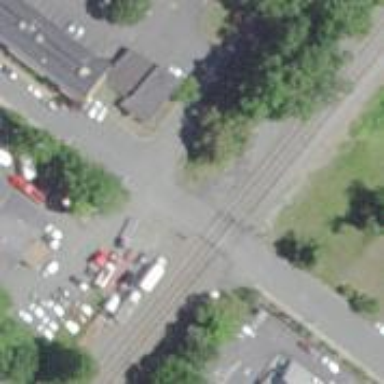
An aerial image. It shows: Level crossing along the railway.